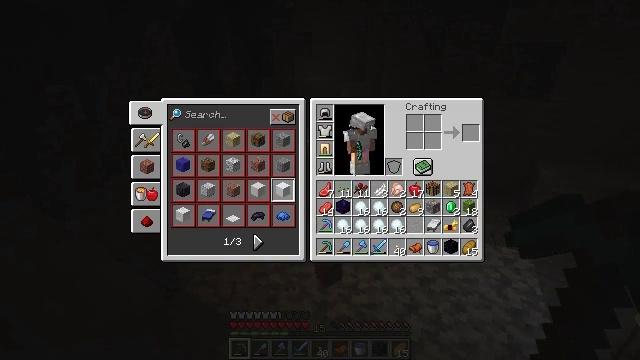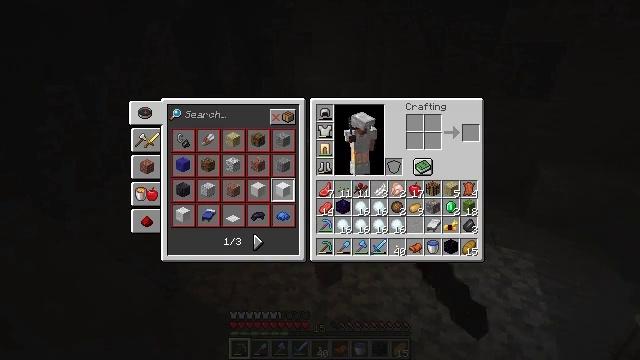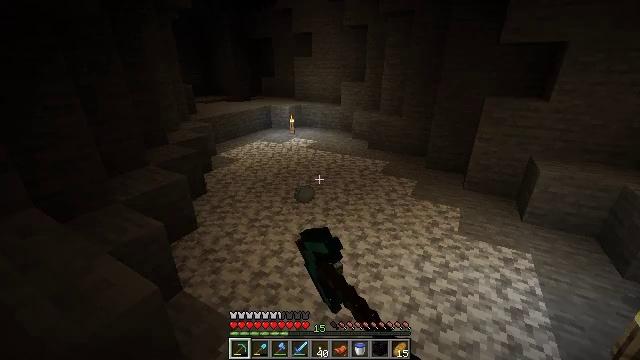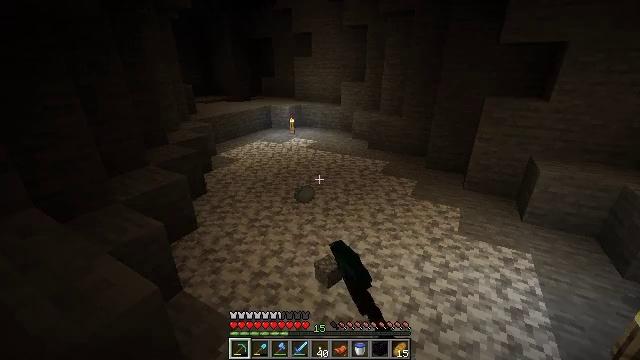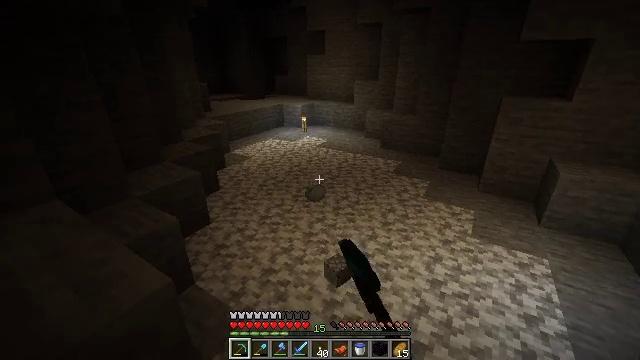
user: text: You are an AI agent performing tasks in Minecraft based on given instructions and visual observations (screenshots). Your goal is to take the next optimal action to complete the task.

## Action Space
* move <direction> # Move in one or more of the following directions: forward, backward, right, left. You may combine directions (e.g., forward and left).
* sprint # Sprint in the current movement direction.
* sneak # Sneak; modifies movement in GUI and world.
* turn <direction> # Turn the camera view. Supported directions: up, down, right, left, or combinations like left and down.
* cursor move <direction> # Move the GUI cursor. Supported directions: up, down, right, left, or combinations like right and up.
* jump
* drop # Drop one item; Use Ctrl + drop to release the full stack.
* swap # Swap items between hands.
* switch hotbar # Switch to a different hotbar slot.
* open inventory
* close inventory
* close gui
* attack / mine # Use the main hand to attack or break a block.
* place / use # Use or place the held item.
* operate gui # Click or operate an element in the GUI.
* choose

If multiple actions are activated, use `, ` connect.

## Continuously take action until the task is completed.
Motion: motion action
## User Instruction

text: Remove a piece of paper from the inventory.
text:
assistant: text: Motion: no_op
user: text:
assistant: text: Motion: no_op
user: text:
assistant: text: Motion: close gui
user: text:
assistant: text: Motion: turn left
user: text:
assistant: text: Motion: no_op